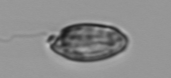
Label: Katodinium_or_Torodinium